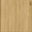
Piece: xx